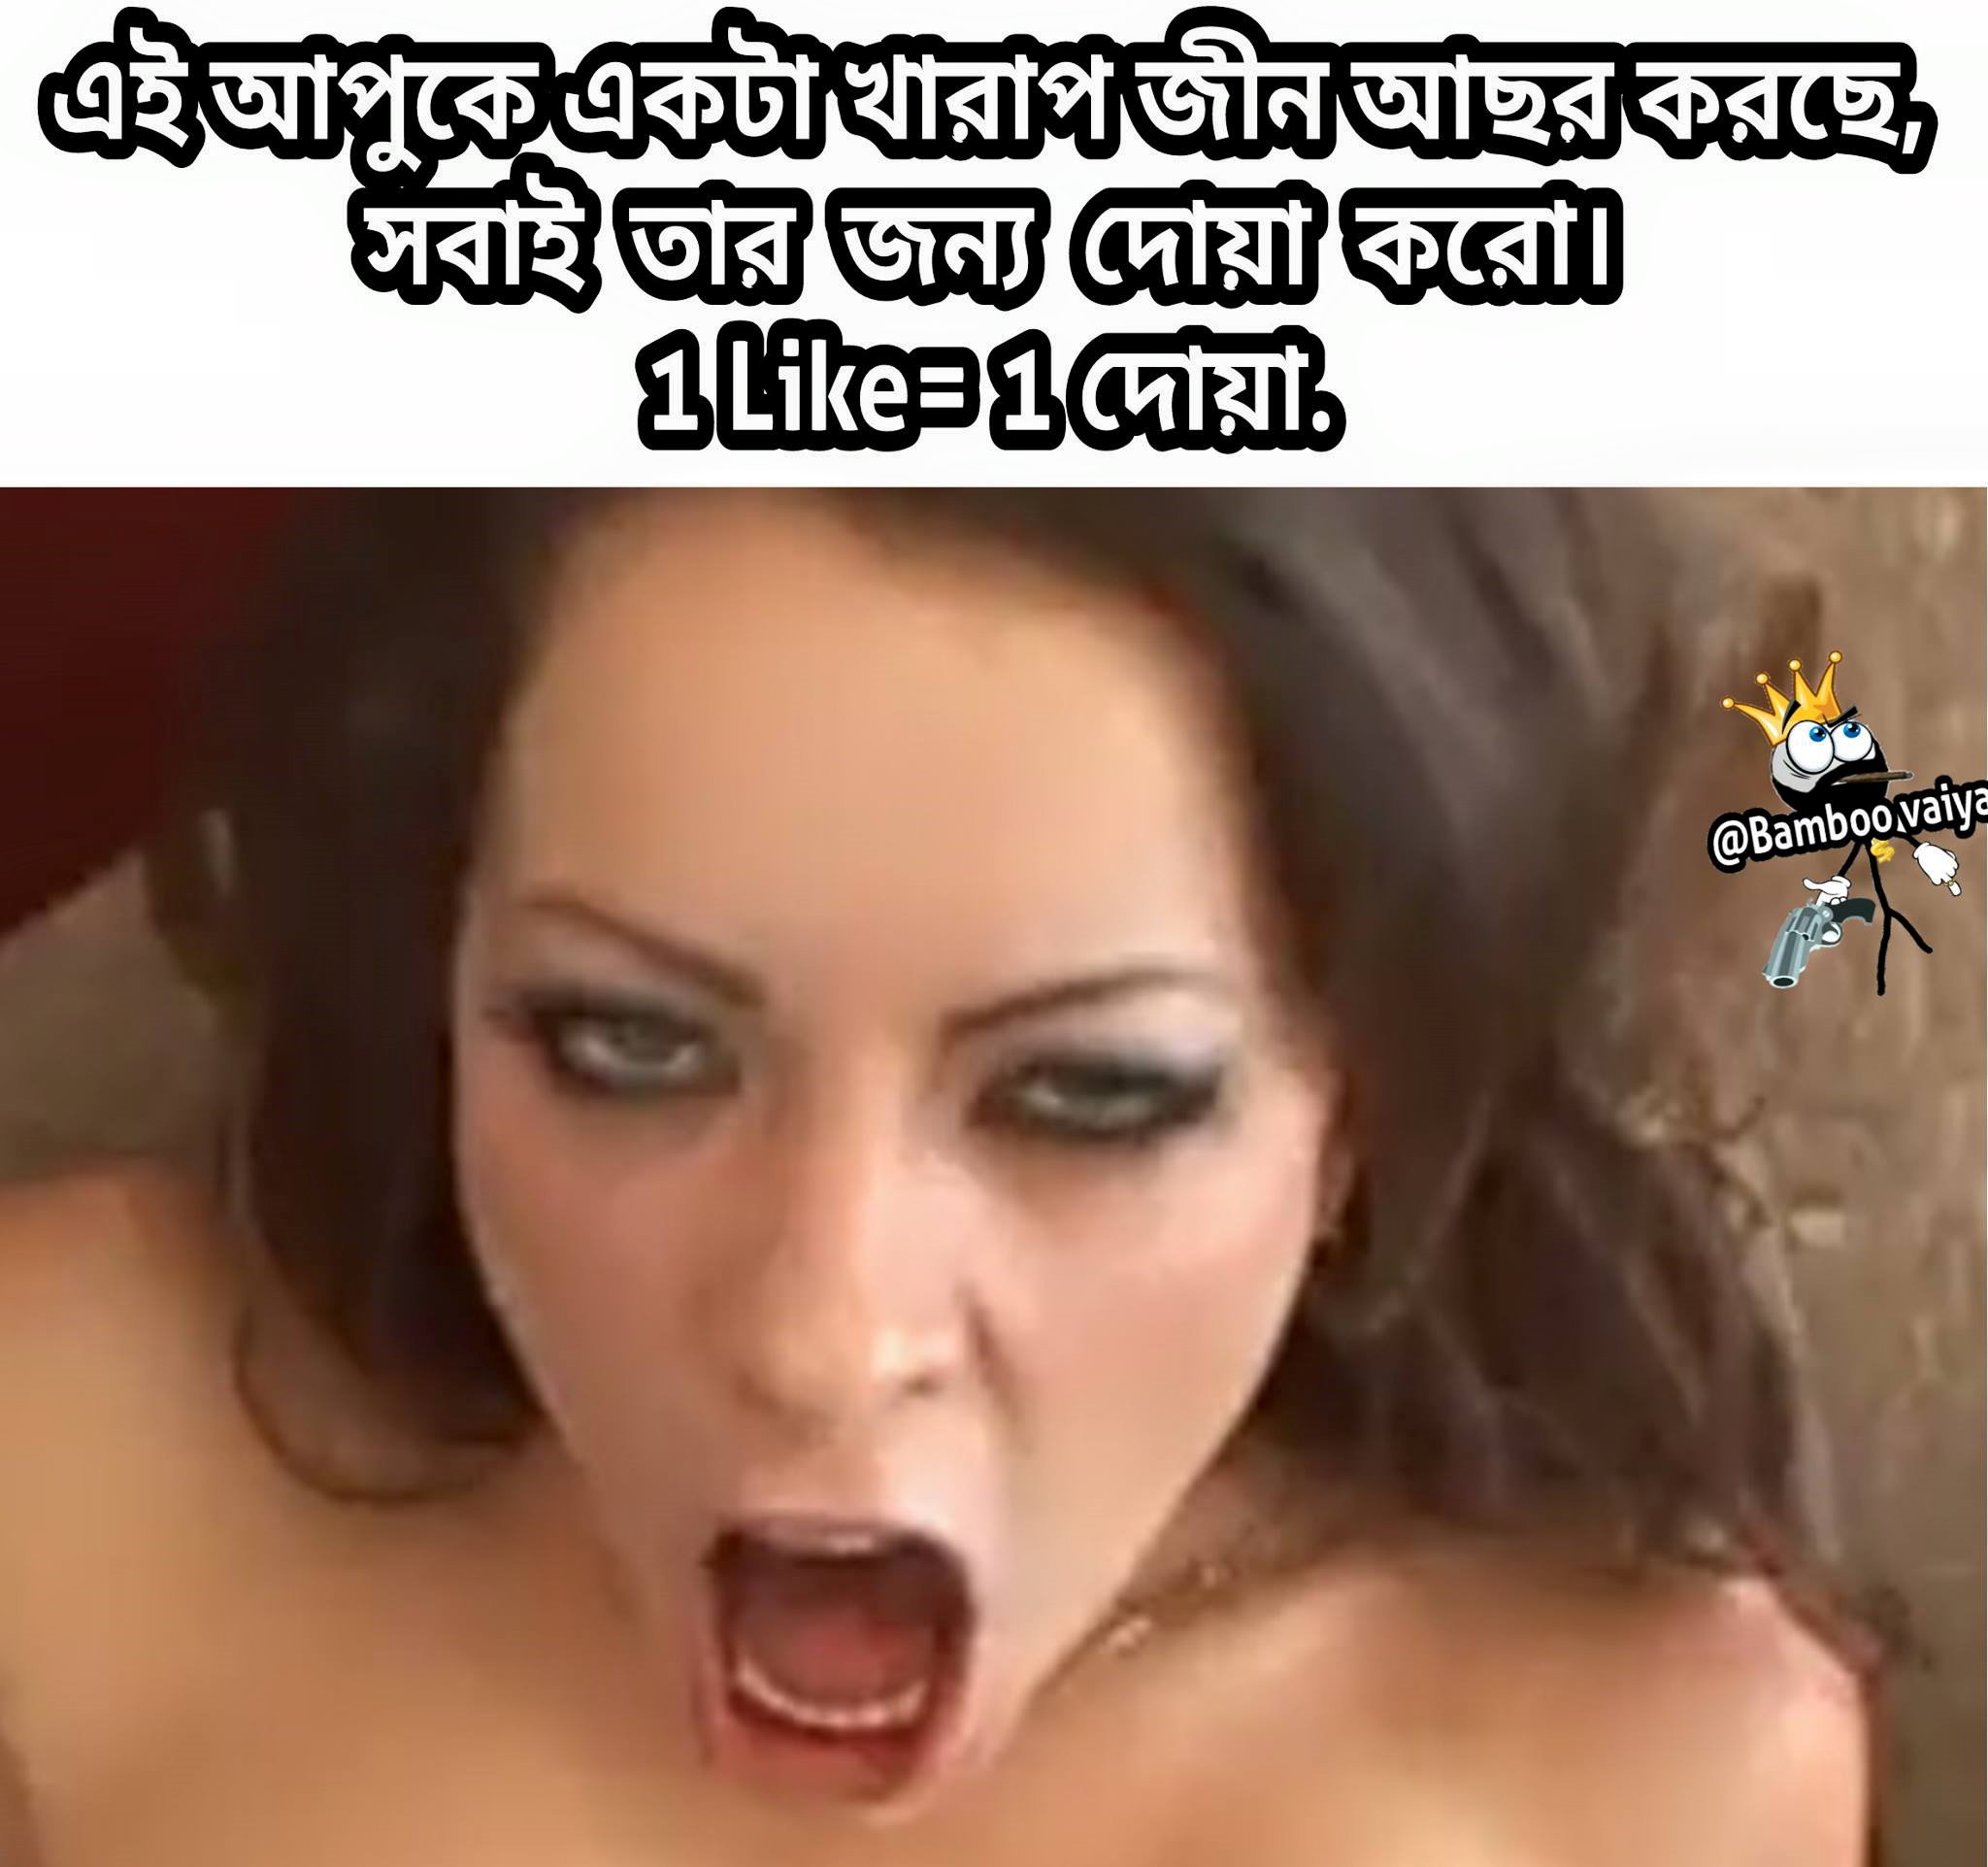
Caption: এই আপুকে একটা খারাপ জীন আছর করছে, সবাই তার জন্য দোয়া করো ।   1 Like = 1 দোয়া
Label: hate